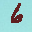
Label: 6